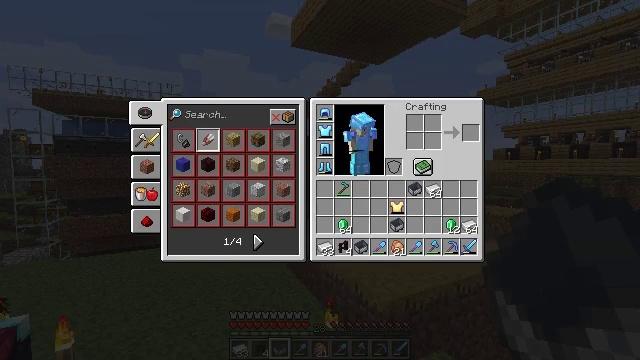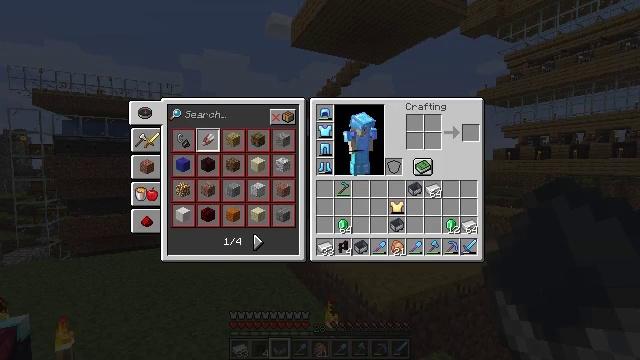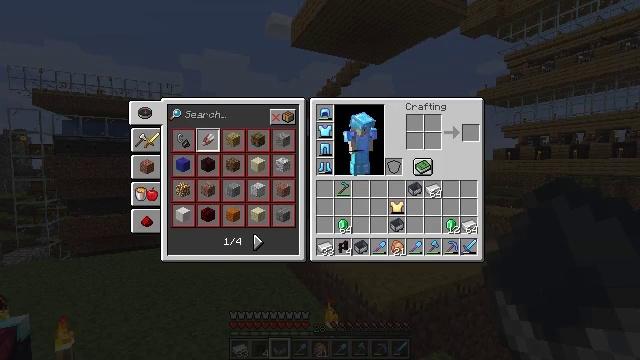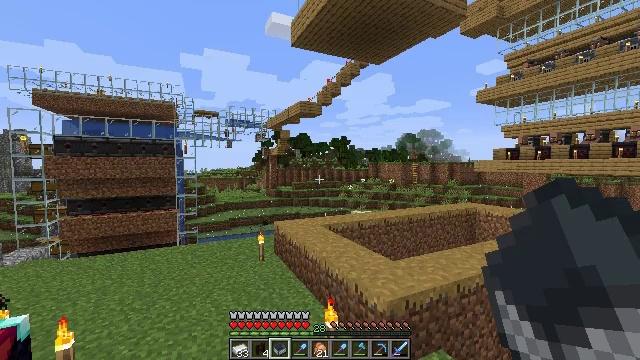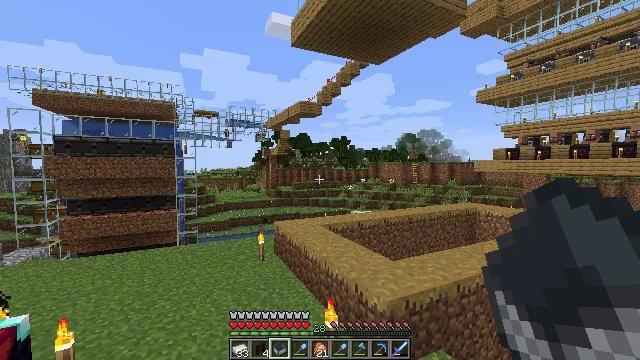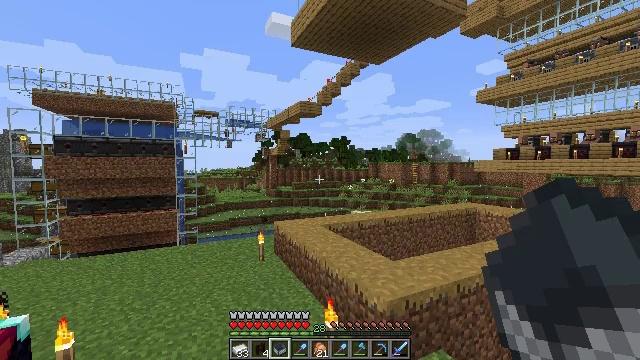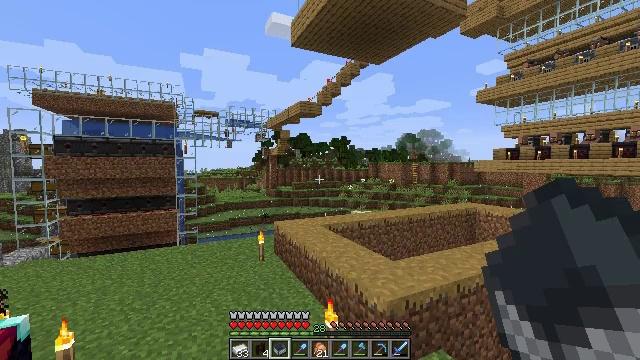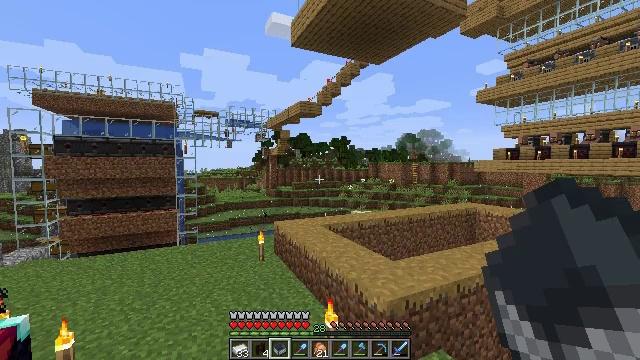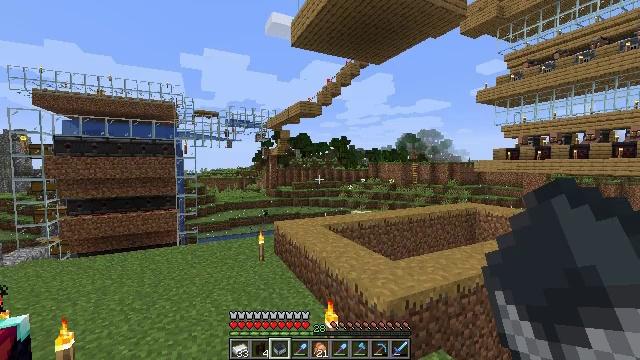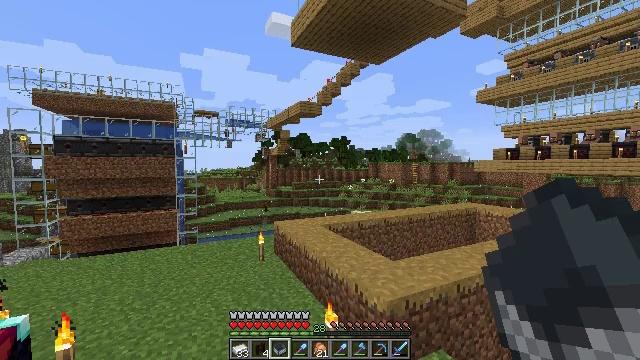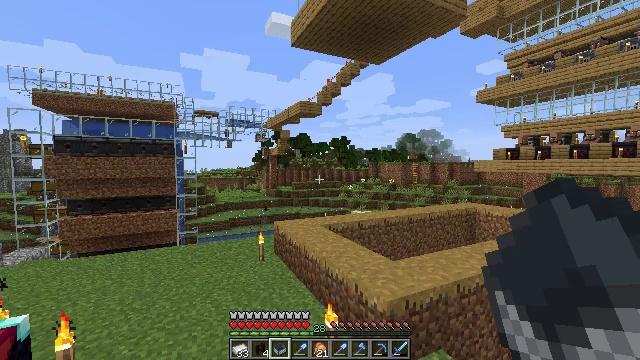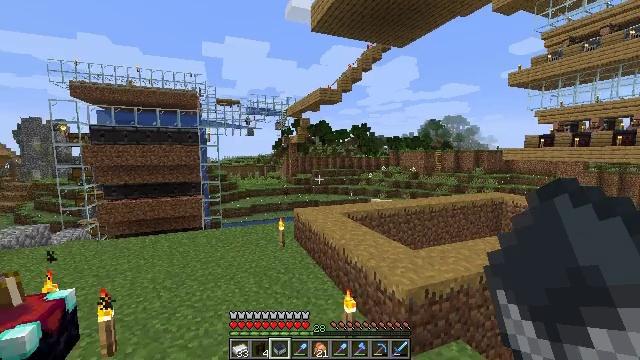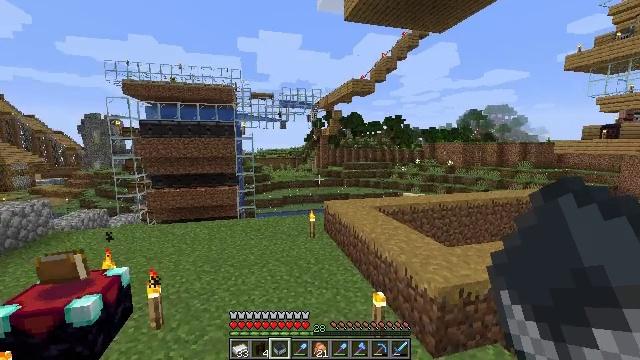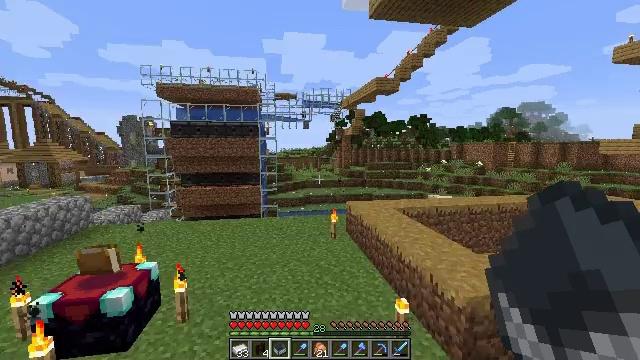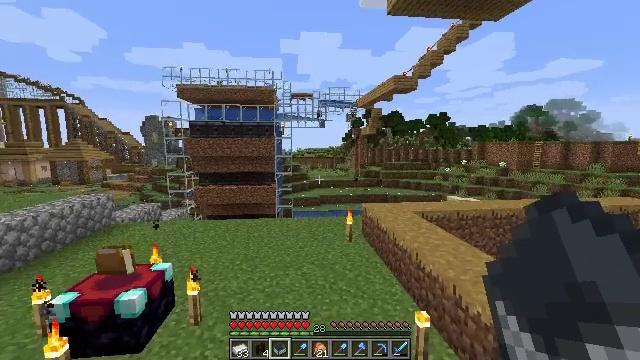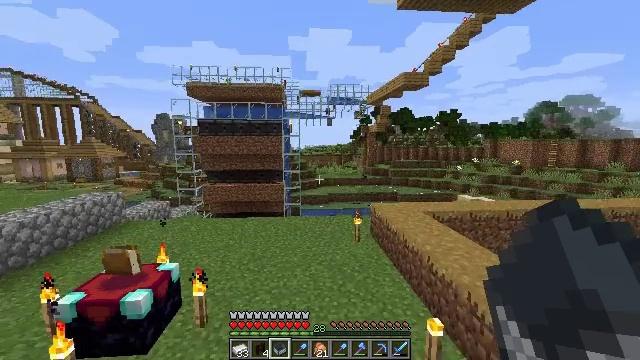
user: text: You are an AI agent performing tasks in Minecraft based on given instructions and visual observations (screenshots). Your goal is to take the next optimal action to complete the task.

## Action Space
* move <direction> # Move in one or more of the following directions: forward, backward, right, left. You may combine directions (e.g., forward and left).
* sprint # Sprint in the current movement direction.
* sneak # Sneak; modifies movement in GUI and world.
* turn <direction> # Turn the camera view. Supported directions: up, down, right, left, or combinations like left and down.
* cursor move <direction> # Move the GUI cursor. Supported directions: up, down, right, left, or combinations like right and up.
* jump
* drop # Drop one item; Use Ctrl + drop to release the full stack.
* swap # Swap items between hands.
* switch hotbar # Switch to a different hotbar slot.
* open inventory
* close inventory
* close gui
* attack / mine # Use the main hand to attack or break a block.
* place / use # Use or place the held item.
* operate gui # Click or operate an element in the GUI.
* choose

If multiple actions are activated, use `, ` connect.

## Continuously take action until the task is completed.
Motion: motion action
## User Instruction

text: Remove a nether brick fence from the inventory.
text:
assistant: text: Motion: no_op
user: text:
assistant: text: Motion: no_op
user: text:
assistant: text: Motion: no_op
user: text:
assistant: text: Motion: close gui
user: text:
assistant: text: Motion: no_op
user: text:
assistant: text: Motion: no_op
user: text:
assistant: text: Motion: no_op
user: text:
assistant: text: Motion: no_op
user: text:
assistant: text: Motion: no_op
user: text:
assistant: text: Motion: no_op
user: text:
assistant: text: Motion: turn left and down
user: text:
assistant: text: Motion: turn left and down
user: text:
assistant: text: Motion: move forward, turn left
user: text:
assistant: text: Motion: move forward, turn left
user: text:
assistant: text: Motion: move forward, turn left
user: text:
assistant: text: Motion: move forward, turn down
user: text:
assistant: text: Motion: move forward
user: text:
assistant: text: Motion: move forward
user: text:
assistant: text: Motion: move forward, sprint
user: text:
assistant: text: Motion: move forward, sprint
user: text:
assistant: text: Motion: move forward, sprint
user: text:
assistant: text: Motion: move forward, sprint, turn left
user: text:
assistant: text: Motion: move forward, turn left
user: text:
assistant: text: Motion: move forward
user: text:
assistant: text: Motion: move forward, sprint
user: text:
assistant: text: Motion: move forward, sprint
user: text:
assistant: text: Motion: move forward, sprint
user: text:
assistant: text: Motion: move forward
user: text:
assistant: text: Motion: move forward
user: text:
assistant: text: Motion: move forward, sprint